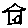
Label: house